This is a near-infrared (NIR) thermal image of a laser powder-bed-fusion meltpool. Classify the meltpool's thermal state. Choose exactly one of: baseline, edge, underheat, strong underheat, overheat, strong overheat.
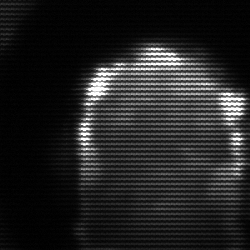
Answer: baseline